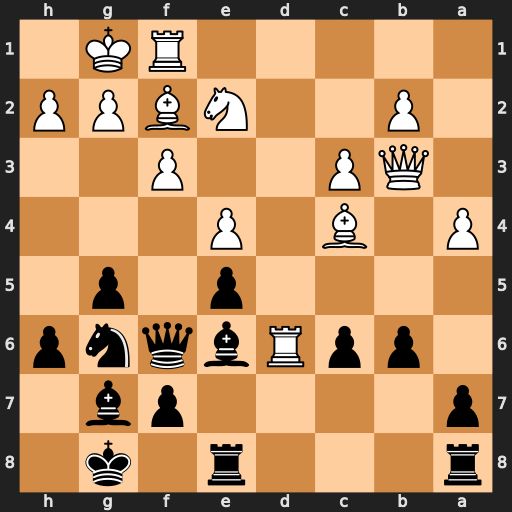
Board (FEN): r3r1k1/p4pb1/1ppRbqnp/4p1p1/P1B1P3/1QP2P2/1P2NBPP/5RK1
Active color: b
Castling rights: -
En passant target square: -
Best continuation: Bxc4 Rxf6 Bxb3